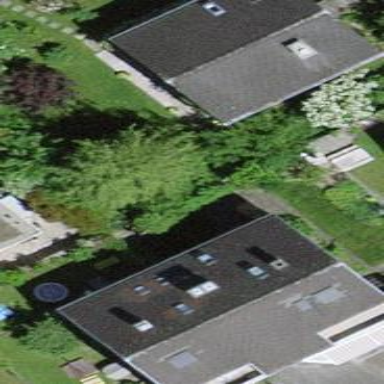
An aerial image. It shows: Terrace building.